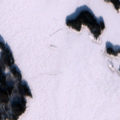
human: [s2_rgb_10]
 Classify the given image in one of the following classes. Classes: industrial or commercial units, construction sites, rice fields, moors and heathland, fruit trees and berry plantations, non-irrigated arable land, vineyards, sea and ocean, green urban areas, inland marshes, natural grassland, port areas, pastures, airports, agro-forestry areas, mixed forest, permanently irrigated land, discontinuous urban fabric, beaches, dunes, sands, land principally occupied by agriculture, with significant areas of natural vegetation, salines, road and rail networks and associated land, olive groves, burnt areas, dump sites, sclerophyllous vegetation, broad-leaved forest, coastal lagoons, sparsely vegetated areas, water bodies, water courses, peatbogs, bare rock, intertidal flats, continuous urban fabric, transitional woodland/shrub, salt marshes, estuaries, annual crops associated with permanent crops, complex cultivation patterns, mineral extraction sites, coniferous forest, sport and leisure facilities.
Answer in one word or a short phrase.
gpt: mixed forest, sea and ocean